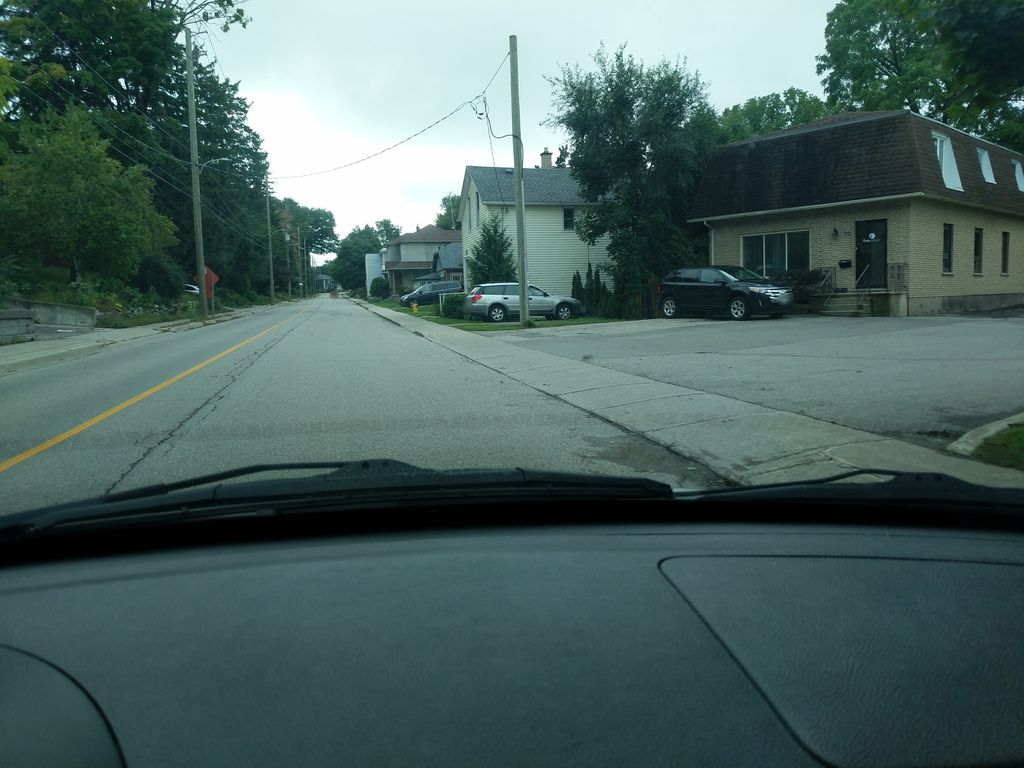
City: kitchener-waterloo